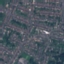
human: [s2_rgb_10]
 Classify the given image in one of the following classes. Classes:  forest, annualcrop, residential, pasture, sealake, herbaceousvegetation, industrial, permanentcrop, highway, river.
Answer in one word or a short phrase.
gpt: Residential